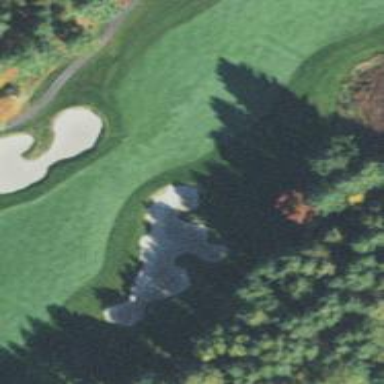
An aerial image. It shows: Rough grassy area used for golf.